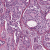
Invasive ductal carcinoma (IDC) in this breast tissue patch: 0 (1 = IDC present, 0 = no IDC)